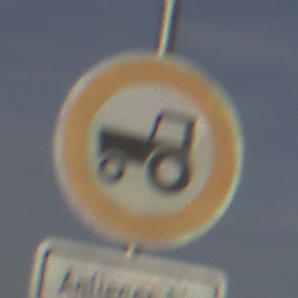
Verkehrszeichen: VerbotKraftfahrzeugeZuegeNichtSchneller25
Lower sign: SonstigeFahrzeugePersonengruppenFrei3
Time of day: MorningAfternoon
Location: Outdoor (Suburban)
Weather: PartlyCloudy
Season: NotSpecified
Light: Natural